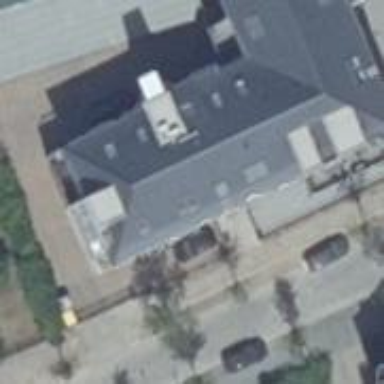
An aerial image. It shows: White apartment building with hipped roof. The roof is gray in color.